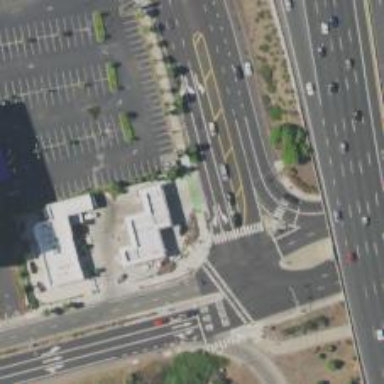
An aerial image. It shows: Uncontrolled crossing at the intersection of cycleway and road.